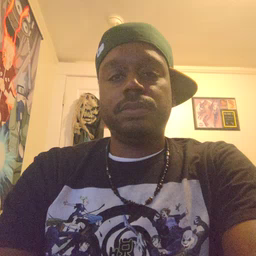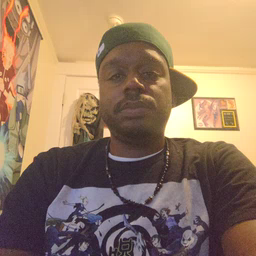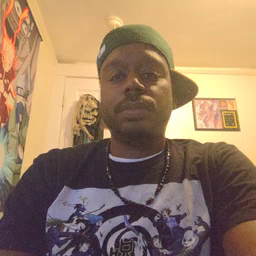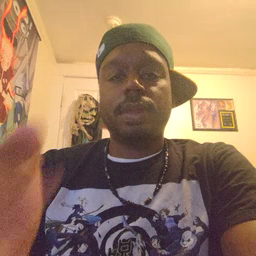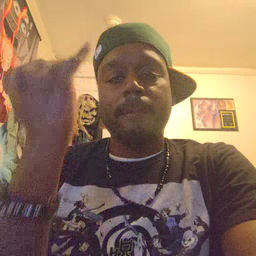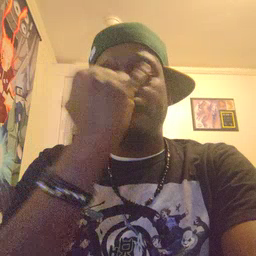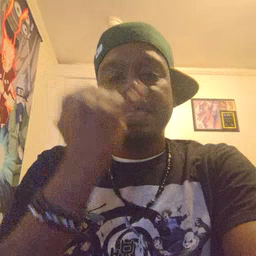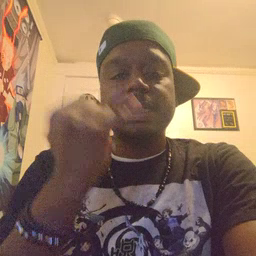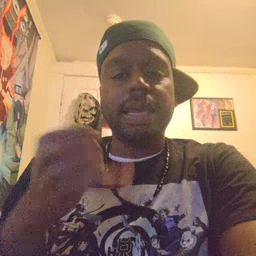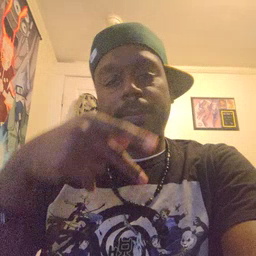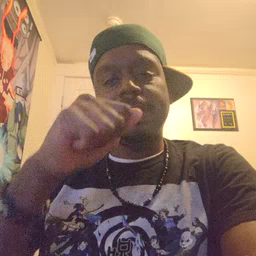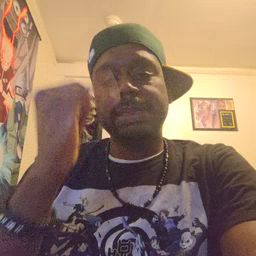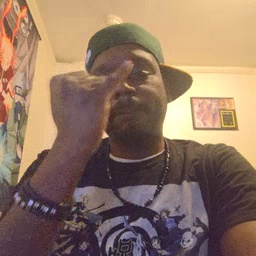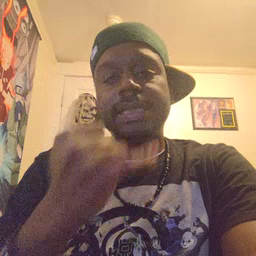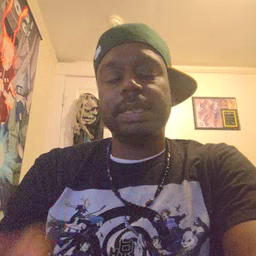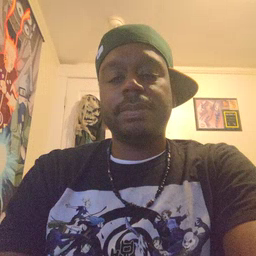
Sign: pizza